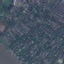
Land use / land cover class: Residential